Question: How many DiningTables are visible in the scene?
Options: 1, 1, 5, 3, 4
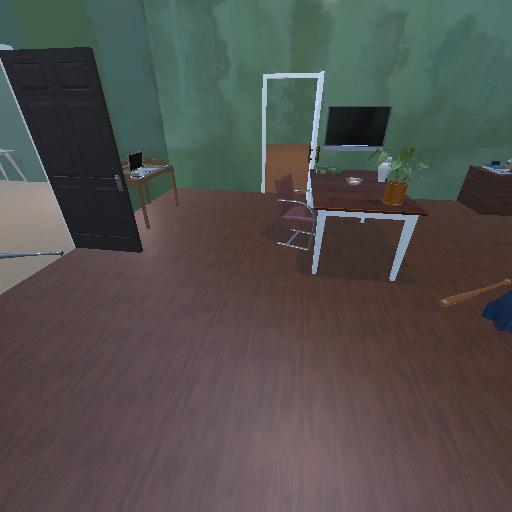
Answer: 1